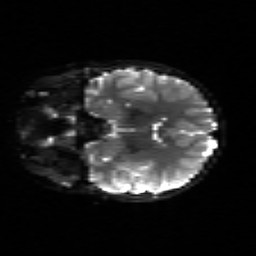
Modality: sbref
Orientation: coronal
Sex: female
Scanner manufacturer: siemens
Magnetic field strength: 3 T
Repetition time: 5 s
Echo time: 0.071 s